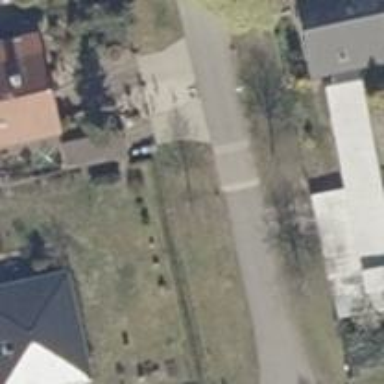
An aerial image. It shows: Traffic calming table.